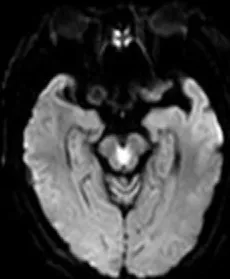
(A) The brain diffusion-weighted image (DWI) of the patient is shown. Note the "heart or V"-shaped lesion showing increased intensity in the tegmentum of the caudal midbrain.
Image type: radiology (mri)